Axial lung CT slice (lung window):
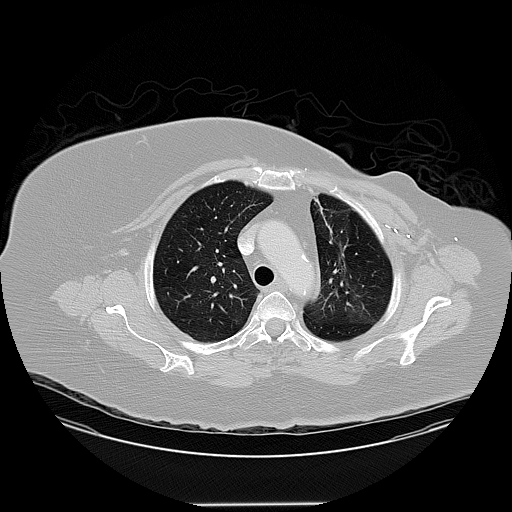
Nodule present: no